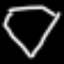
Label: diamond